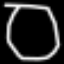
Label: octagon